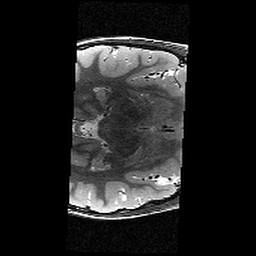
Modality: T2w
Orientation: axial
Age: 12
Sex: female
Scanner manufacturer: siemens
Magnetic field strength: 3 T
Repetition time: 9.23 s
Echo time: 0.067 s